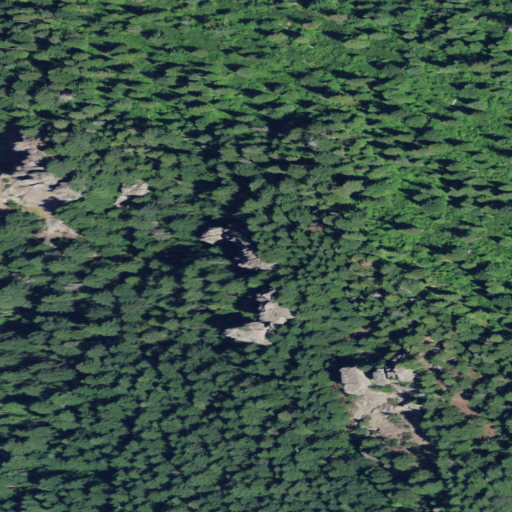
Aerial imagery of mountain in Oregon named Needle Rocks containing only evergreen forest